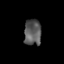
Tissue: lung
Cell type: Myeloid cells
Senescence score: 0.5409
Nuclear area (px): 434
Mean DAPI intensity: 89.961